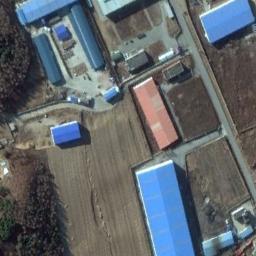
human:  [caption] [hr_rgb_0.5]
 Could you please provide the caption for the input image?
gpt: Only a few buildings in industrial areas have red roofs .

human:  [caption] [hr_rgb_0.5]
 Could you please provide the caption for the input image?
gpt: Plants and roads in an industrial area .

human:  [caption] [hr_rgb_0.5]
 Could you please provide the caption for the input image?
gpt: There are many houses of different shapes and sizes in the industrial zone .

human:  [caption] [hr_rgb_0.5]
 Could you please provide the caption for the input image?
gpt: The industrial area has some blue workshops of different sizes, Clearings and two grove of trees .

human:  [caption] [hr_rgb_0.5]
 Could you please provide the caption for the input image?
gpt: There are some blue buildings and brown empty land on the industrial area .